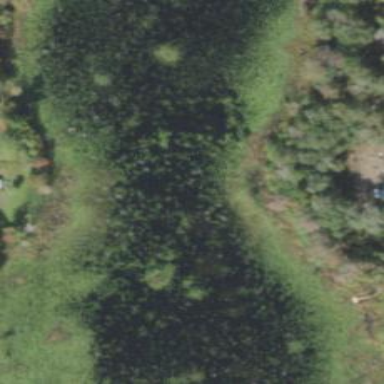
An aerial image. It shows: Marshy wetland area.